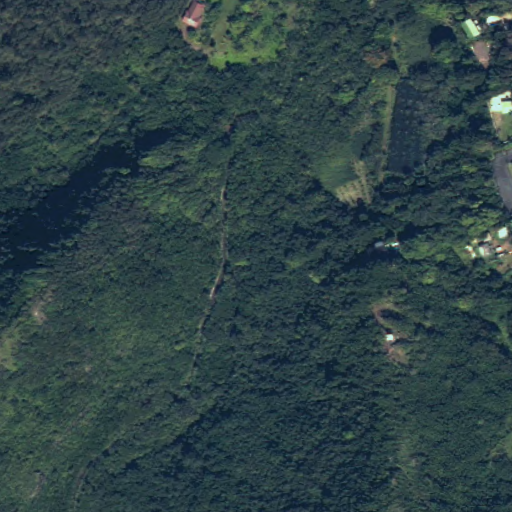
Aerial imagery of valley in Hawaii named Ma‘akua Gulch containing only unknown